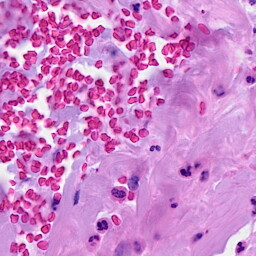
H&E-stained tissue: Breast